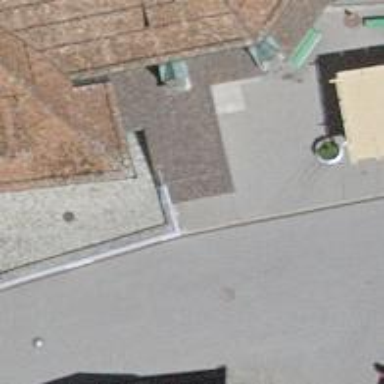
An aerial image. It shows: Set of steps made of paving stones.